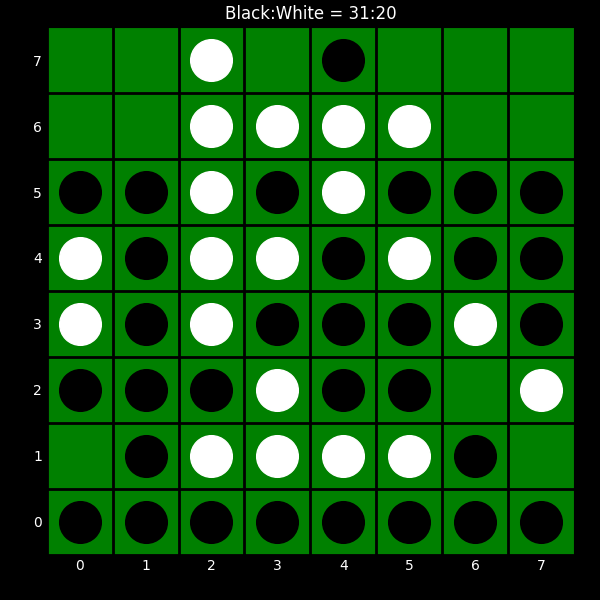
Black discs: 31
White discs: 20